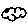
Label: cloud